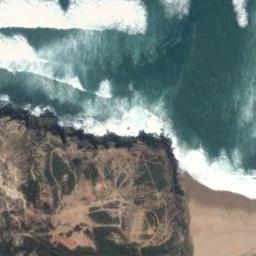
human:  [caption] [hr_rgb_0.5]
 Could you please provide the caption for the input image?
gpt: The sea has ripples .

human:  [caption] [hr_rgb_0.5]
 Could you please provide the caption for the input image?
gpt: Huge waves of deep blue seawater beat against the beach with sparse green plants .

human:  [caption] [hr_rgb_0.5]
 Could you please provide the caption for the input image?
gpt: The type of beach is rocky coast and the sand on the beach is khaki .

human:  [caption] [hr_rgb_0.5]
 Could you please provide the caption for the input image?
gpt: White waves rolling in the deep blue water are approaching the beach with green plants .

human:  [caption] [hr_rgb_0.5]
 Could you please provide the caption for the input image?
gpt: The grass is beside the beach .